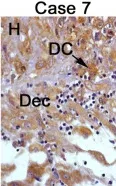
Detection of viral antigens. And NS1. NS1 protein detected in decidual cells (DC) of decidua (Dec), mesenchymal cells (MS), Hofbauer (Hf), syncytiotrophoblast (STB), and ,cytotrophoblast (CTB) of chorionic villi (CV).
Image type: pathology (fish)